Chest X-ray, AP view. Patient: 47 years old, sex F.
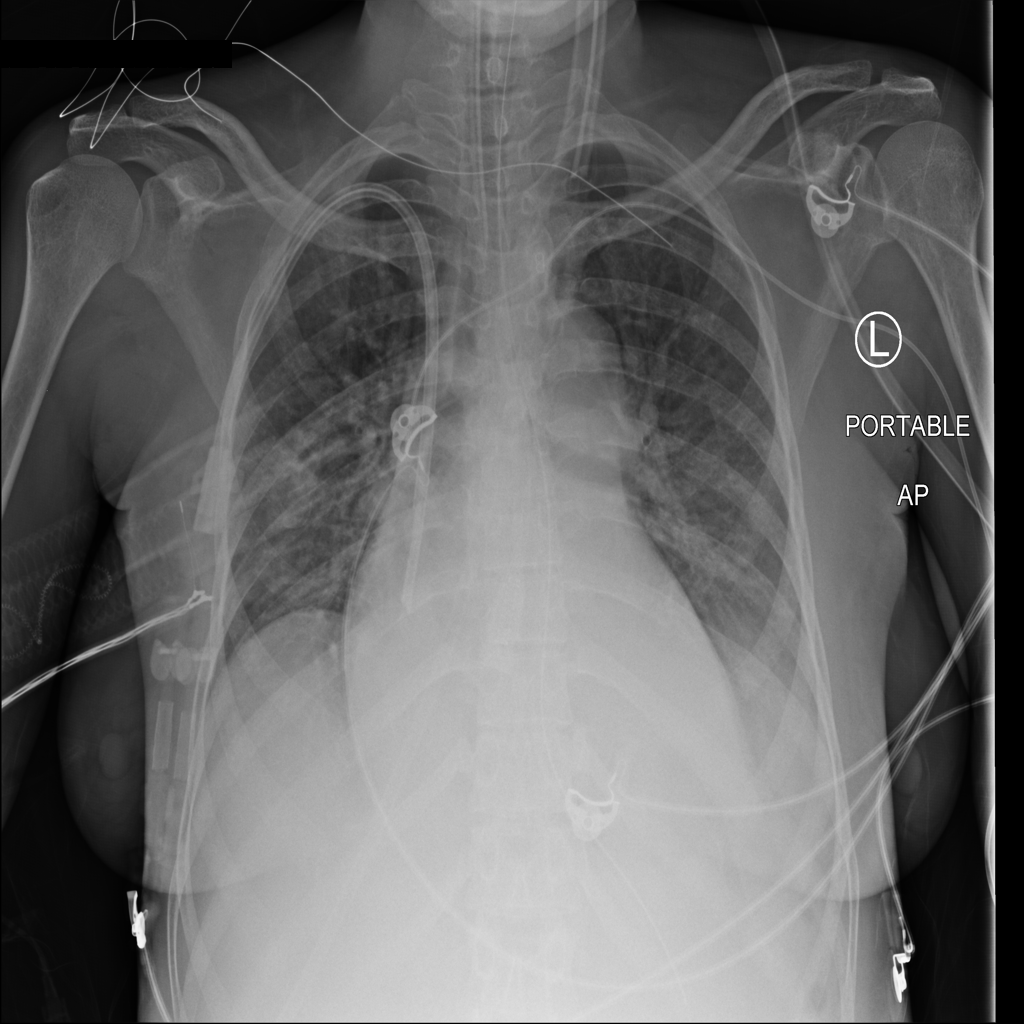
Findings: Consolidation, Effusion, Infiltration